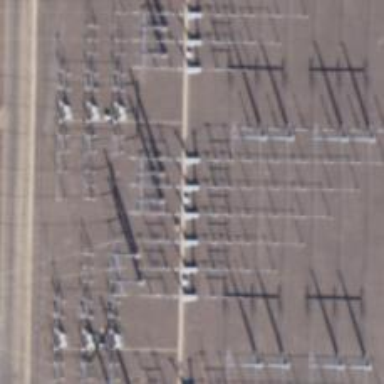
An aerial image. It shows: Switch used for power control.